Question: I have the following JSON object:
'''
{
"pages": [
{
"id": "0",
"title": "Some persons name | Author",
"datatarget": "#navBarMain",
"page": "imports/nav.html",
"keywords": "some keywords go here"
},
{
"id": "1",
"title": "Some persons name | Author",
"datatarget": "#authorname",
"page": "imports/about-author.html",
"keywords": "some more keywords go here"
}//,
... more elements could go here...
}
'''
When I run the code below:
'''
// JQUery Fancy Box
$(document).ready(function () {
//Load Imports
//Navigation
$(function () {
var divs = "scripts/json-objects/divIDs.json";
var jqxhr = $.getJSON(divs, function (data) {
//Attaching the events in the callback function of .load
//Load the pages
$.each(data, function (key, val) {
$(key[val].datatarget).load(key[val].page, function () {
$('.navbar-nav .nav li a, .navbar-brand a, a[data-target]').click(function () { //This is what's not working
$('html, body').animate({
scrollTop: $($(this).attr('data-target')).offset().top - 80
}, 500);
});
});
});
}).done(function () {
console.log("second success");
}).fail(function (jqxhr, textStatus, error) {
var err = textStatus + ", " + error;
console.log("Request Failed: " + err);
}).always(function () {
console.log("complete");
});
});
});
'''
I get the following error in the console:

I've been racking my brain with this problem for a few hours.
What's happening is that the KEY is coming out as "pages" and the "val" is the actual array.
So I think somethings backwards in my logic
I'd like a second set of eyes, please.
Thank you
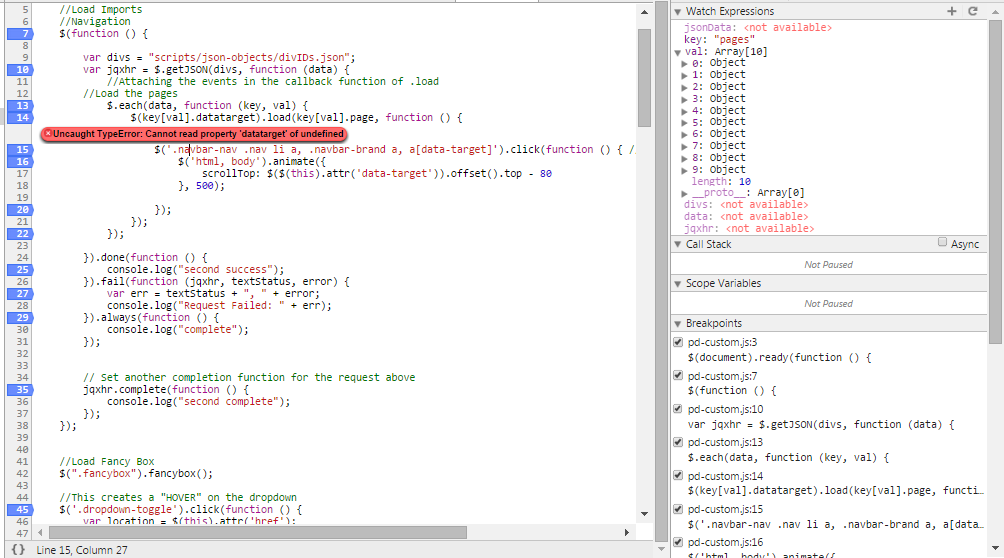
Answer: You need to loop on 'data.pages', since that's what contains the array of objects and '$.each''s callback arguments are '(key, value)'. 'value' being 'data.pages[key]'.
'''
var jqxhr = $.getJSON(divs, function(data) {
$.each(data.pages, function(key, val) {
$(val.datatarget).load(val.page, function() {
$('.navbar-nav .nav li a, .navbar-brand a, a[data-target]').click(function() {
$('html, body').animate({
scrollTop: $($(this).attr('data-target')).offset().top - 80
}, 500);
});
});
});
});
'''